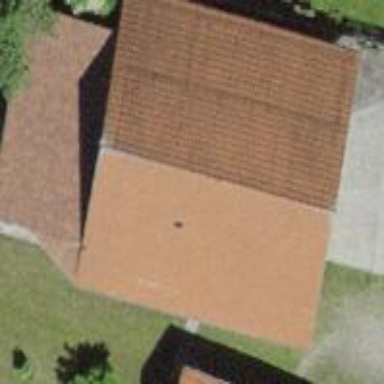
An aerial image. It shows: Barn.